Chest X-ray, PA view. Patient: 44 years old, sex M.
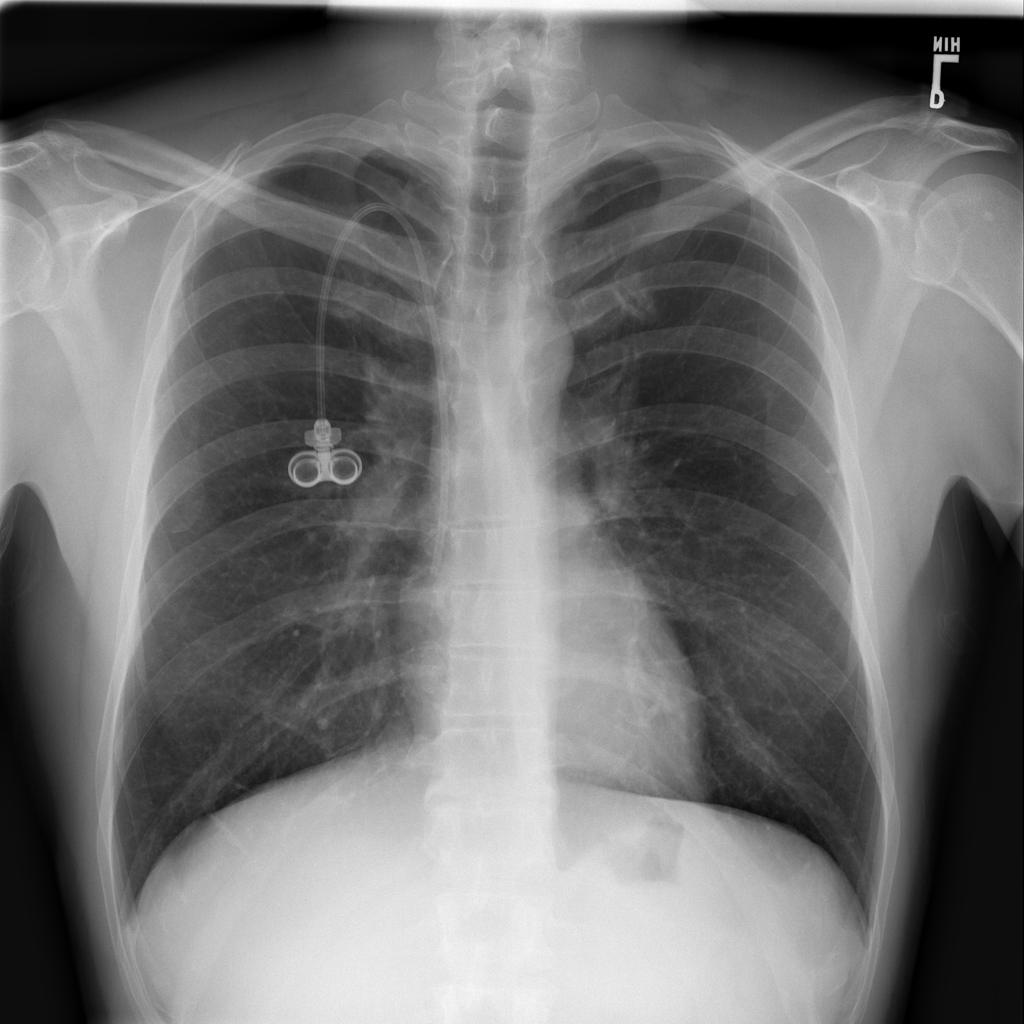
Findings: No Finding